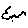
Label: car